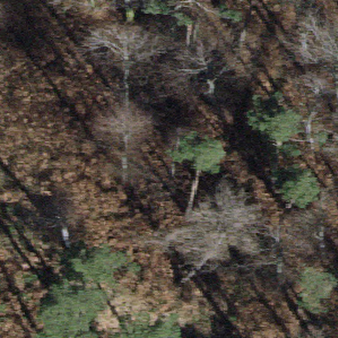
Label: other